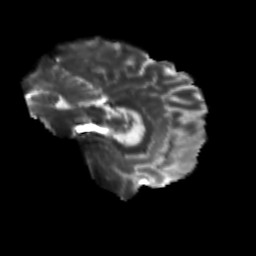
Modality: T2w
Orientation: sagittal
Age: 29
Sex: male
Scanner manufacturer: siemens
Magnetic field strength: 3 T
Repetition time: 3.5 s
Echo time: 0.104 s